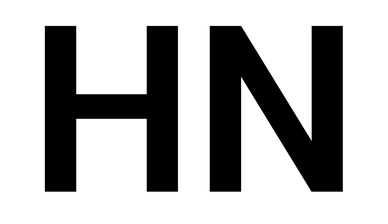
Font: Roboto_SemiBold